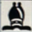
Piece: bB